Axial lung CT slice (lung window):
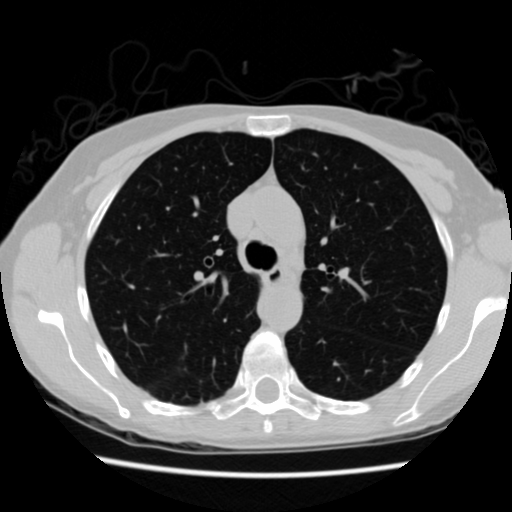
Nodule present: no